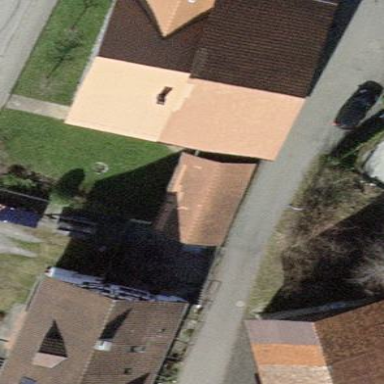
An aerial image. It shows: View of roof of building.